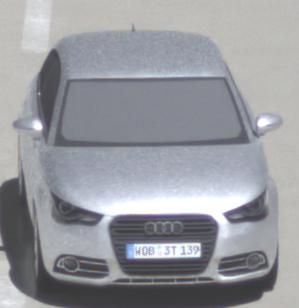
Make: Audi
Model: A1 Sportback 1.2 TFSI
Detailed model: A1 (8X) Sportback
Model produced from: 2012/03
Model produced until: 2014/11
Doors: 5
Color: white
Road condition: wet road
Daytime: midday
Contrast: high contrast